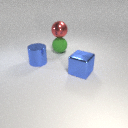
large blue metal cube in front of large green rubber sphere